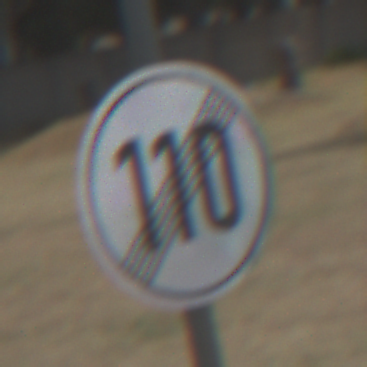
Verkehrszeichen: EndeGeschwindigkeit110
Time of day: Midday
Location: Outdoor (Nature)
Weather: Clear
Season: NotSpecified
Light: Natural